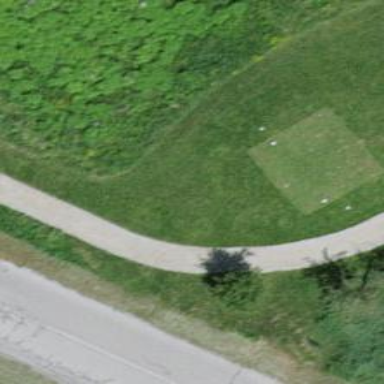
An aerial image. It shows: Grassy area designated as golf tee.